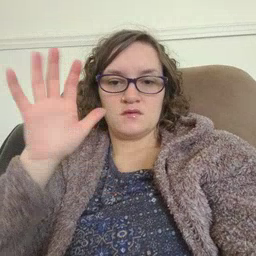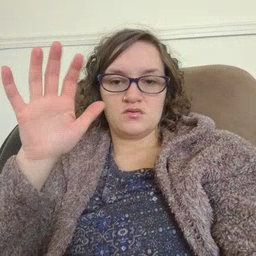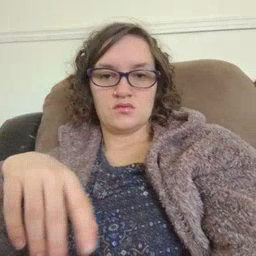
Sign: finish